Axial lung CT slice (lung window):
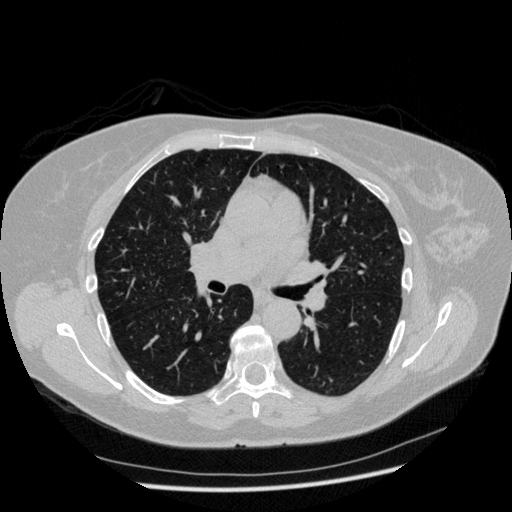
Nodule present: no